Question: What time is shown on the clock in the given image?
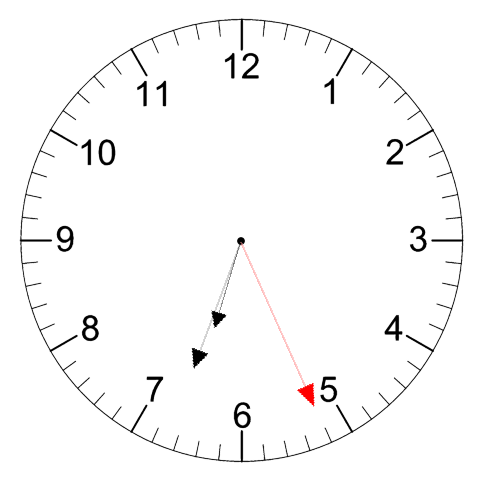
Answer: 06:33:26